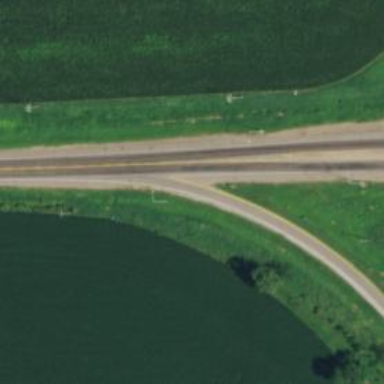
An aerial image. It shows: Asphalt trunk highway.